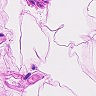
Metastatic tissue present: no